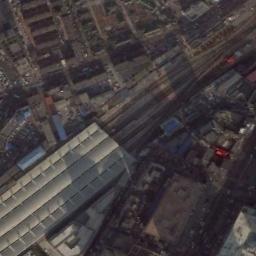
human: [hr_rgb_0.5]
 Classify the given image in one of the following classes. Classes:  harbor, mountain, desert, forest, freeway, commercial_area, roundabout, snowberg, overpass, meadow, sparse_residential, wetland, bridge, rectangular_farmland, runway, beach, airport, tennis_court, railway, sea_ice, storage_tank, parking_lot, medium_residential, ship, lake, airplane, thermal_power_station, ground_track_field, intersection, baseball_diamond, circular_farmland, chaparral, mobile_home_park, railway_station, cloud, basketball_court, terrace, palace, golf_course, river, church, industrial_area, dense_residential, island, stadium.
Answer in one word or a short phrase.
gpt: railway_station